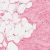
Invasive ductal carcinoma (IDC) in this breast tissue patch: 0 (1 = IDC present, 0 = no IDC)